Field crop: maize
Growth stage: 2
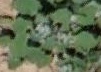
Species: chenopodium